Interaction volume radius: 5 \u00c5
Interaction volume height: 35 \u00c5
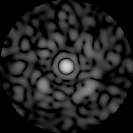
Disorder parameter: 0.7325